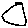
Label: circle